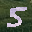
Label: 5